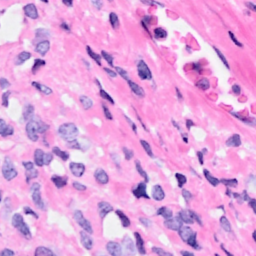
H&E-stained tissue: Breast